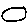
Label: circle